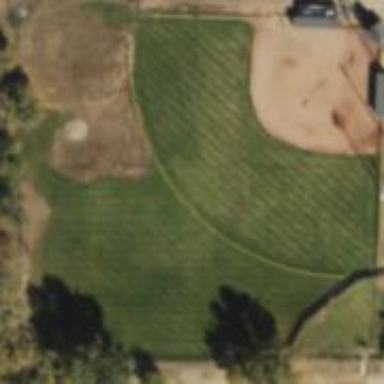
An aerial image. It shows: Baseball pitch for leisure and sports activities.